Question:
please see above picture (from Wrox Beginning Spring book)
I have this question that what is { } ?
Is constructor ?
Is functional block ?
Is block of "accountsMap" ?
What is it ?
please explain this feature in java ? what is the name of this feature ?
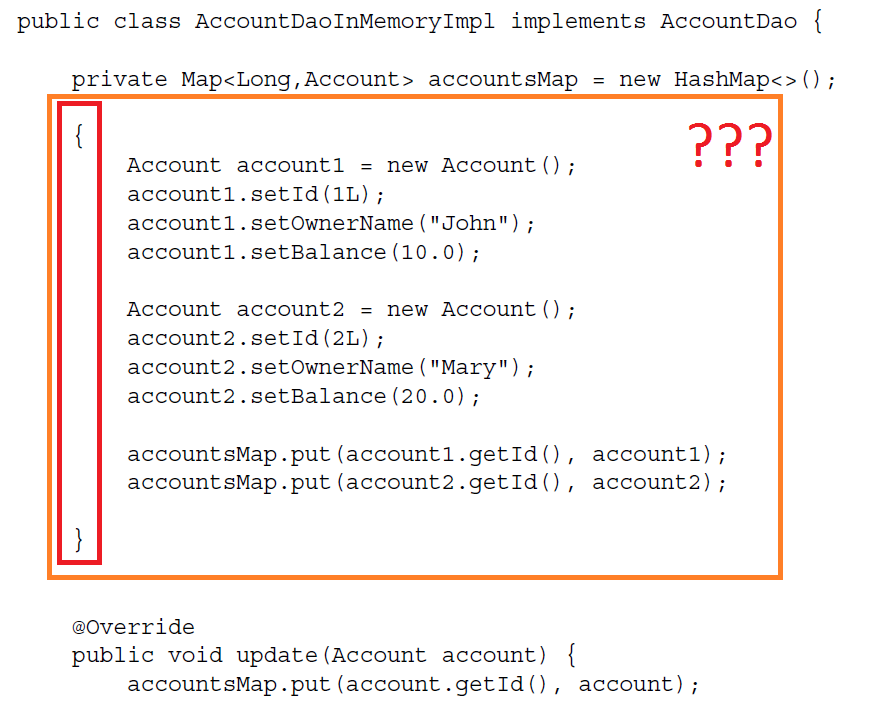
Answer: It's an instance initializer block which gets executed each time you create an instance of the class, no matter which constructor is used. It is executed prior to the code of the executed constructor. See <URL> for more details.